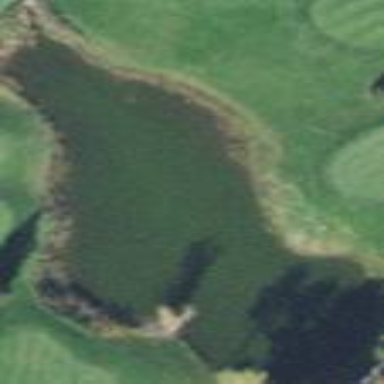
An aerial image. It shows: Water hazard on golf course.